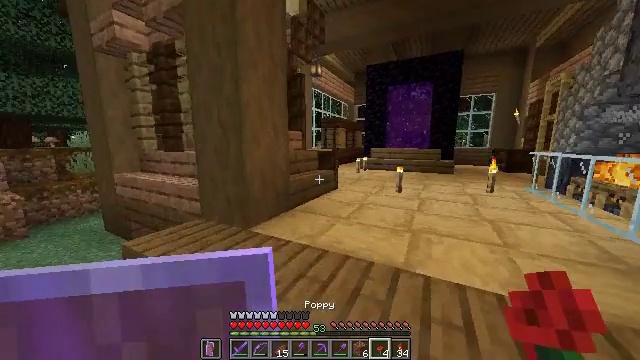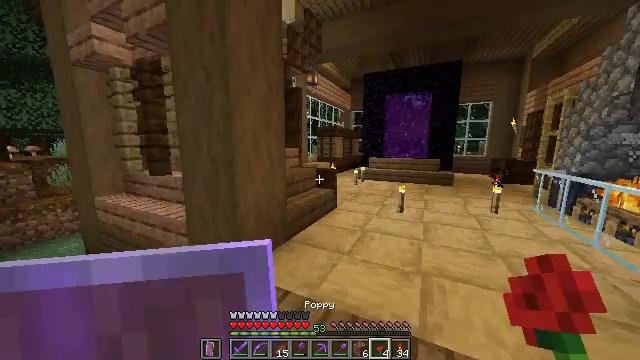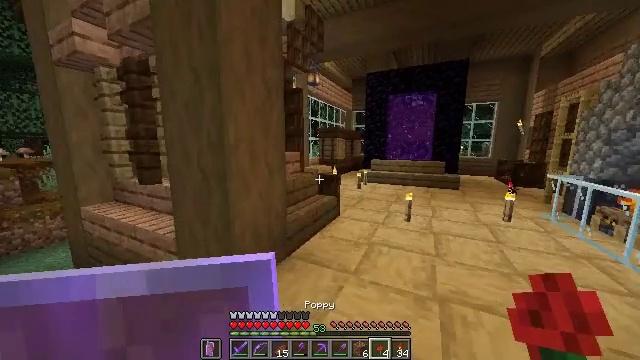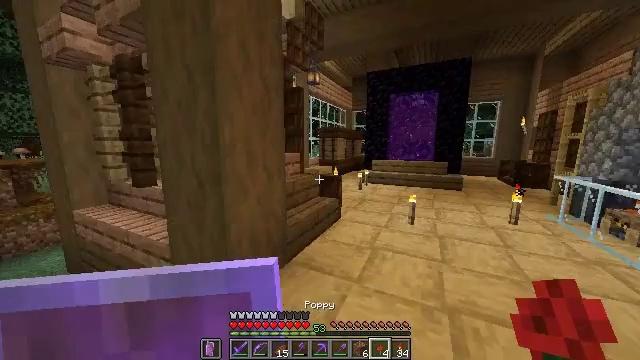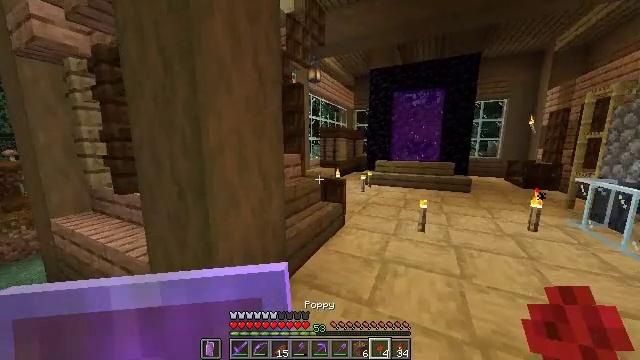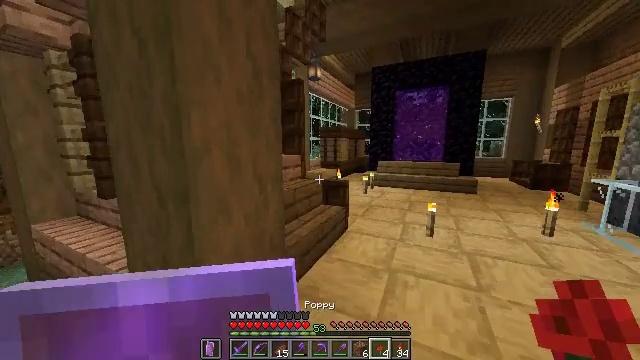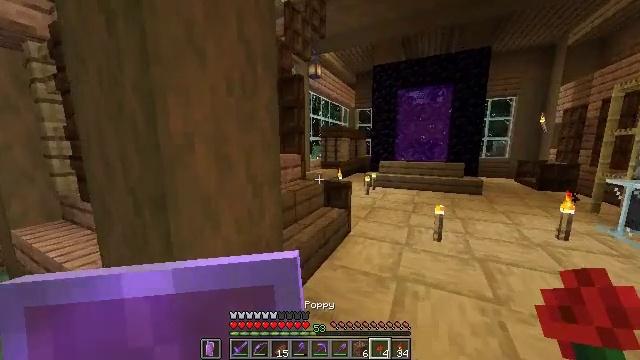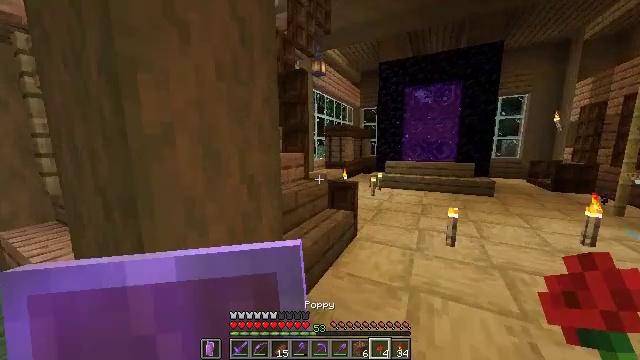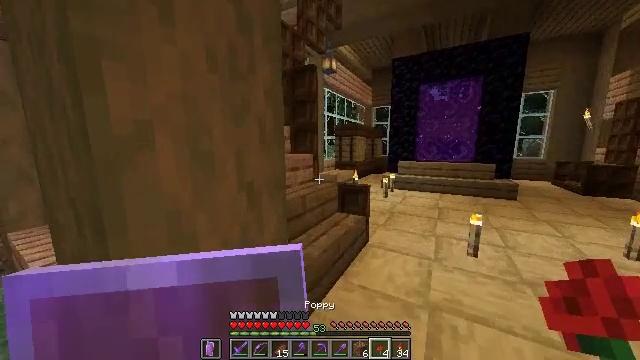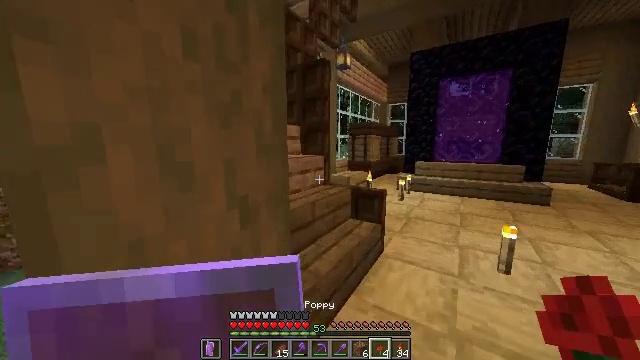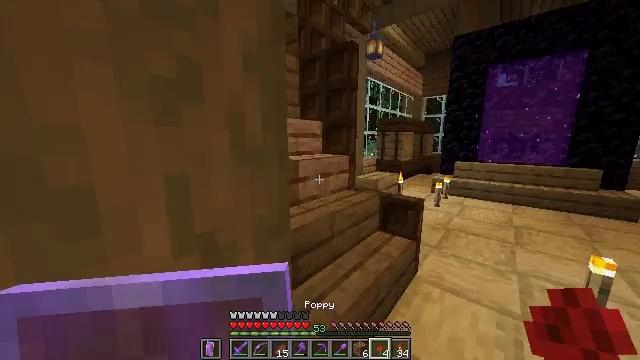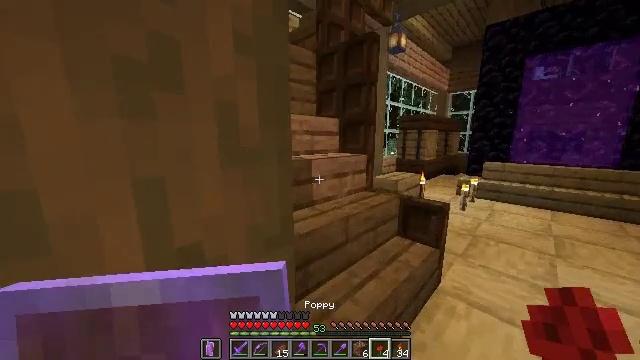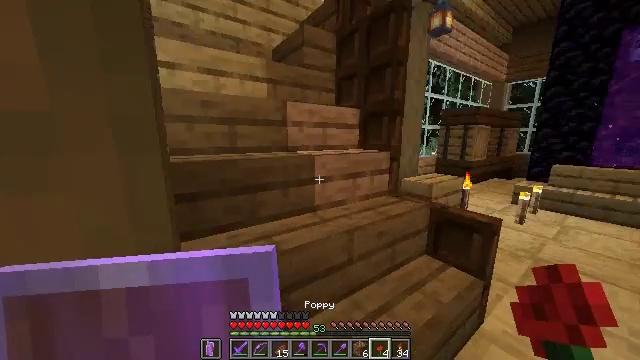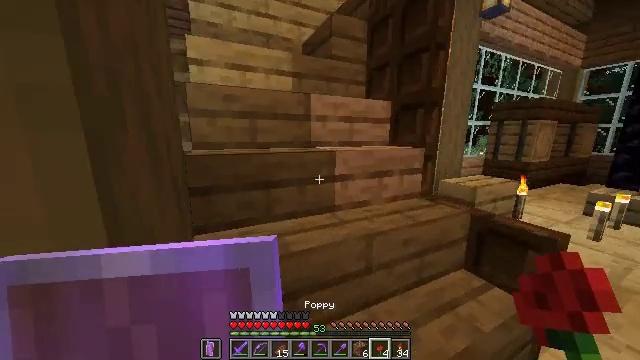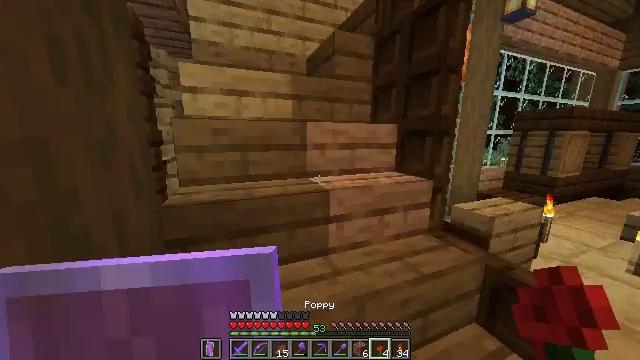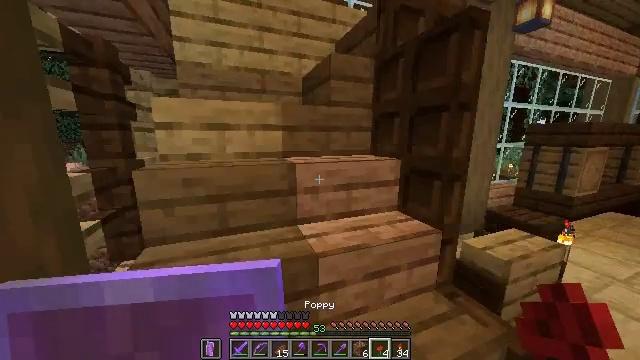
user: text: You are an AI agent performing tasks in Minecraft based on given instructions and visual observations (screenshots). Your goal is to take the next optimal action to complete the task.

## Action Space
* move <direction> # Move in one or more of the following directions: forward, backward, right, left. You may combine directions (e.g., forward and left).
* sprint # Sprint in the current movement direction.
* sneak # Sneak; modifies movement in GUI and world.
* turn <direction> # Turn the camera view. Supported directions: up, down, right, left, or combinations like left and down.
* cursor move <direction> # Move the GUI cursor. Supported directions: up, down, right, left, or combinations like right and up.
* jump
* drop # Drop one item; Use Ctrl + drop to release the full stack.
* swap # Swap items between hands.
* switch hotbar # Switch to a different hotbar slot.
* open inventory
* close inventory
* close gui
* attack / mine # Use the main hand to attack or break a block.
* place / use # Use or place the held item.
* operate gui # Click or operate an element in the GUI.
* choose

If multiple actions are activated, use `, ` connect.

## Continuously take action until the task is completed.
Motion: motion action
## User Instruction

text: Collect fragments by breaking the glass pane.
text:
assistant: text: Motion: move forward, sprint, turn right
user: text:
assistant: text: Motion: move forward, sprint
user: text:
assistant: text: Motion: move forward, sprint
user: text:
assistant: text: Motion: move forward, sprint
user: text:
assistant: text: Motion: move forward, sprint
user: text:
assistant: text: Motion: move forward, sprint
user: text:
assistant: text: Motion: move forward, sprint, turn left
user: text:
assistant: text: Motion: move forward, sprint, turn left
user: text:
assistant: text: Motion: move forward, sprint, turn left
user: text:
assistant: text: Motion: move forward, sprint, turn left
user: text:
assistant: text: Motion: move forward and move right, sprint, turn left
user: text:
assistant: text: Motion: move forward and move right, sprint, turn left
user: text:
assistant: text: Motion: move forward and move right, sprint, turn left
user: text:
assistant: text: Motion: move forward, sprint, turn left
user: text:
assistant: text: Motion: move forward, sprint
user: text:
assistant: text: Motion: move forward, sprint, turn left and up
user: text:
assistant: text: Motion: move forward, sprint, turn left and up
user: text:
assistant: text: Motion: move forward, sprint, turn left and up
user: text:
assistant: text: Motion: move forward, sprint, turn left and up
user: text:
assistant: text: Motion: move forward, sprint
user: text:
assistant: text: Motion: move forward, sprint
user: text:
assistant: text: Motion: move forward, sprint, turn right
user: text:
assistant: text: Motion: move forward, sprint, turn right and up
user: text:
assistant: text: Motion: move forward, sprint, turn right and up
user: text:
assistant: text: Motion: move forward, sprint, turn right and up
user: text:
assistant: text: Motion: move forward, sprint, turn right and up
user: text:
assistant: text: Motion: move forward, sprint, turn right and up
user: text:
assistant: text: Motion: move forward, sprint, turn right and up
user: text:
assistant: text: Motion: move forward, sprint, turn right
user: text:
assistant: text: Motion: move forward, sprint, turn right